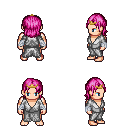
a pixel art fantasy rpg character, male body template, human, light skin, white robe, red pants, pink long bangs hairstyle, gold tiara, white cloth bandages, four views (front, back, left, right), 2x2 character sprite sheet, small pixel art, hard edges, no anti-aliasing